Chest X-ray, AP view. Patient: 10 years old, sex F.
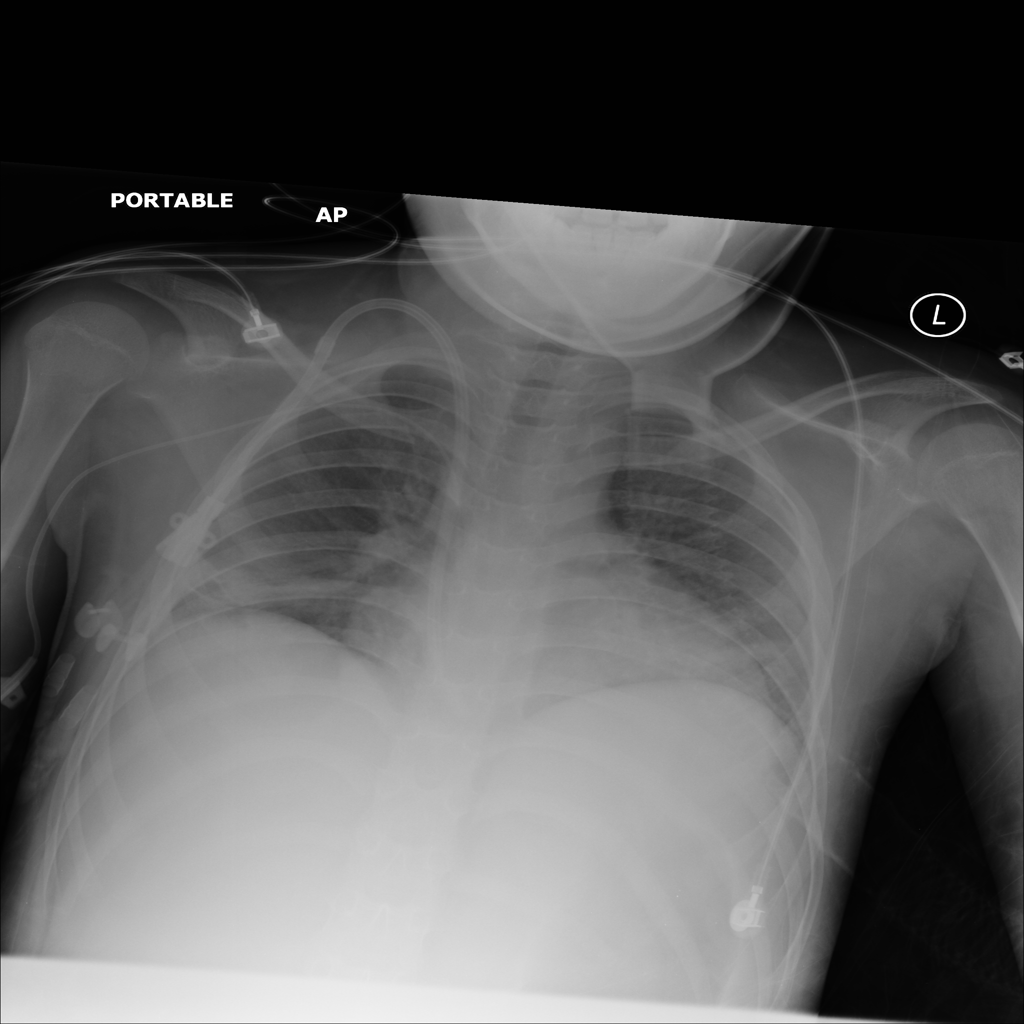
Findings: Atelectasis